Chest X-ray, AP view. Patient: 80 years old, sex F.
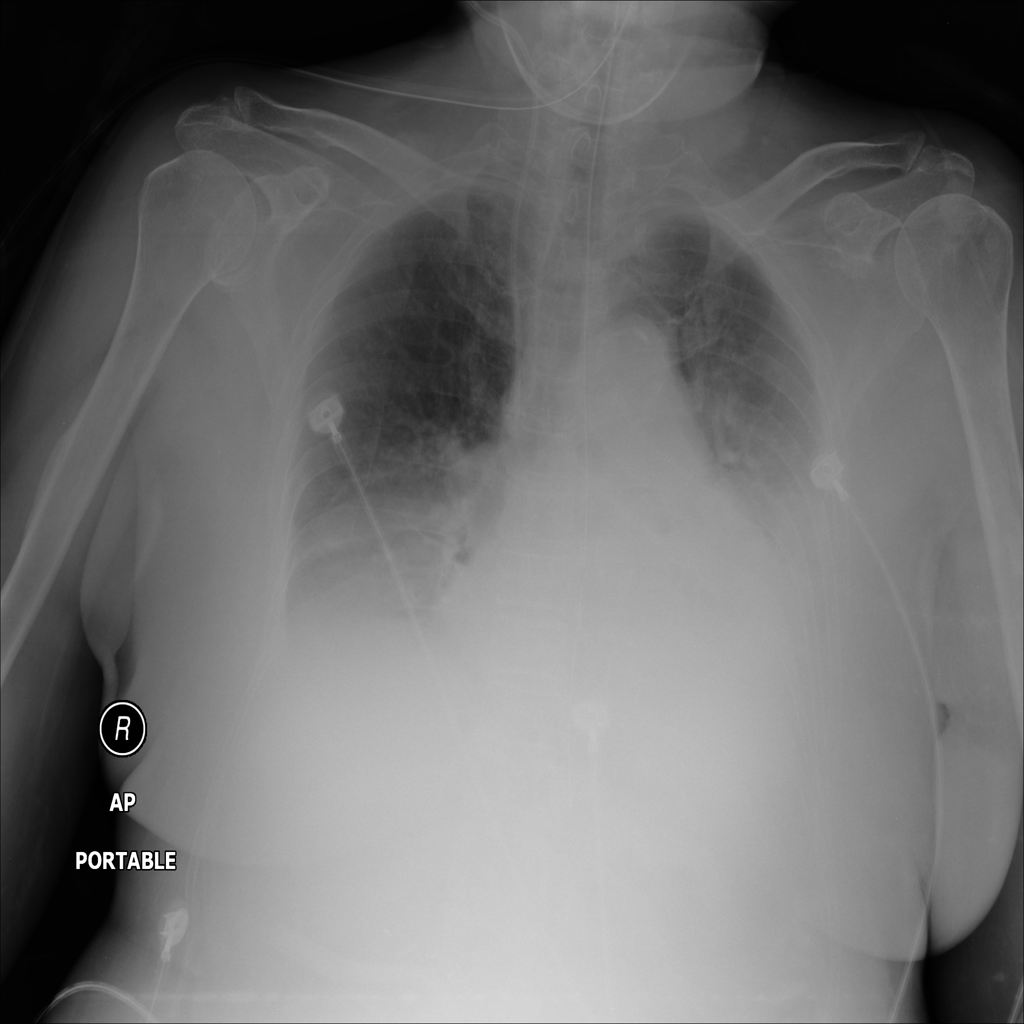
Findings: Atelectasis, Effusion